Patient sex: F
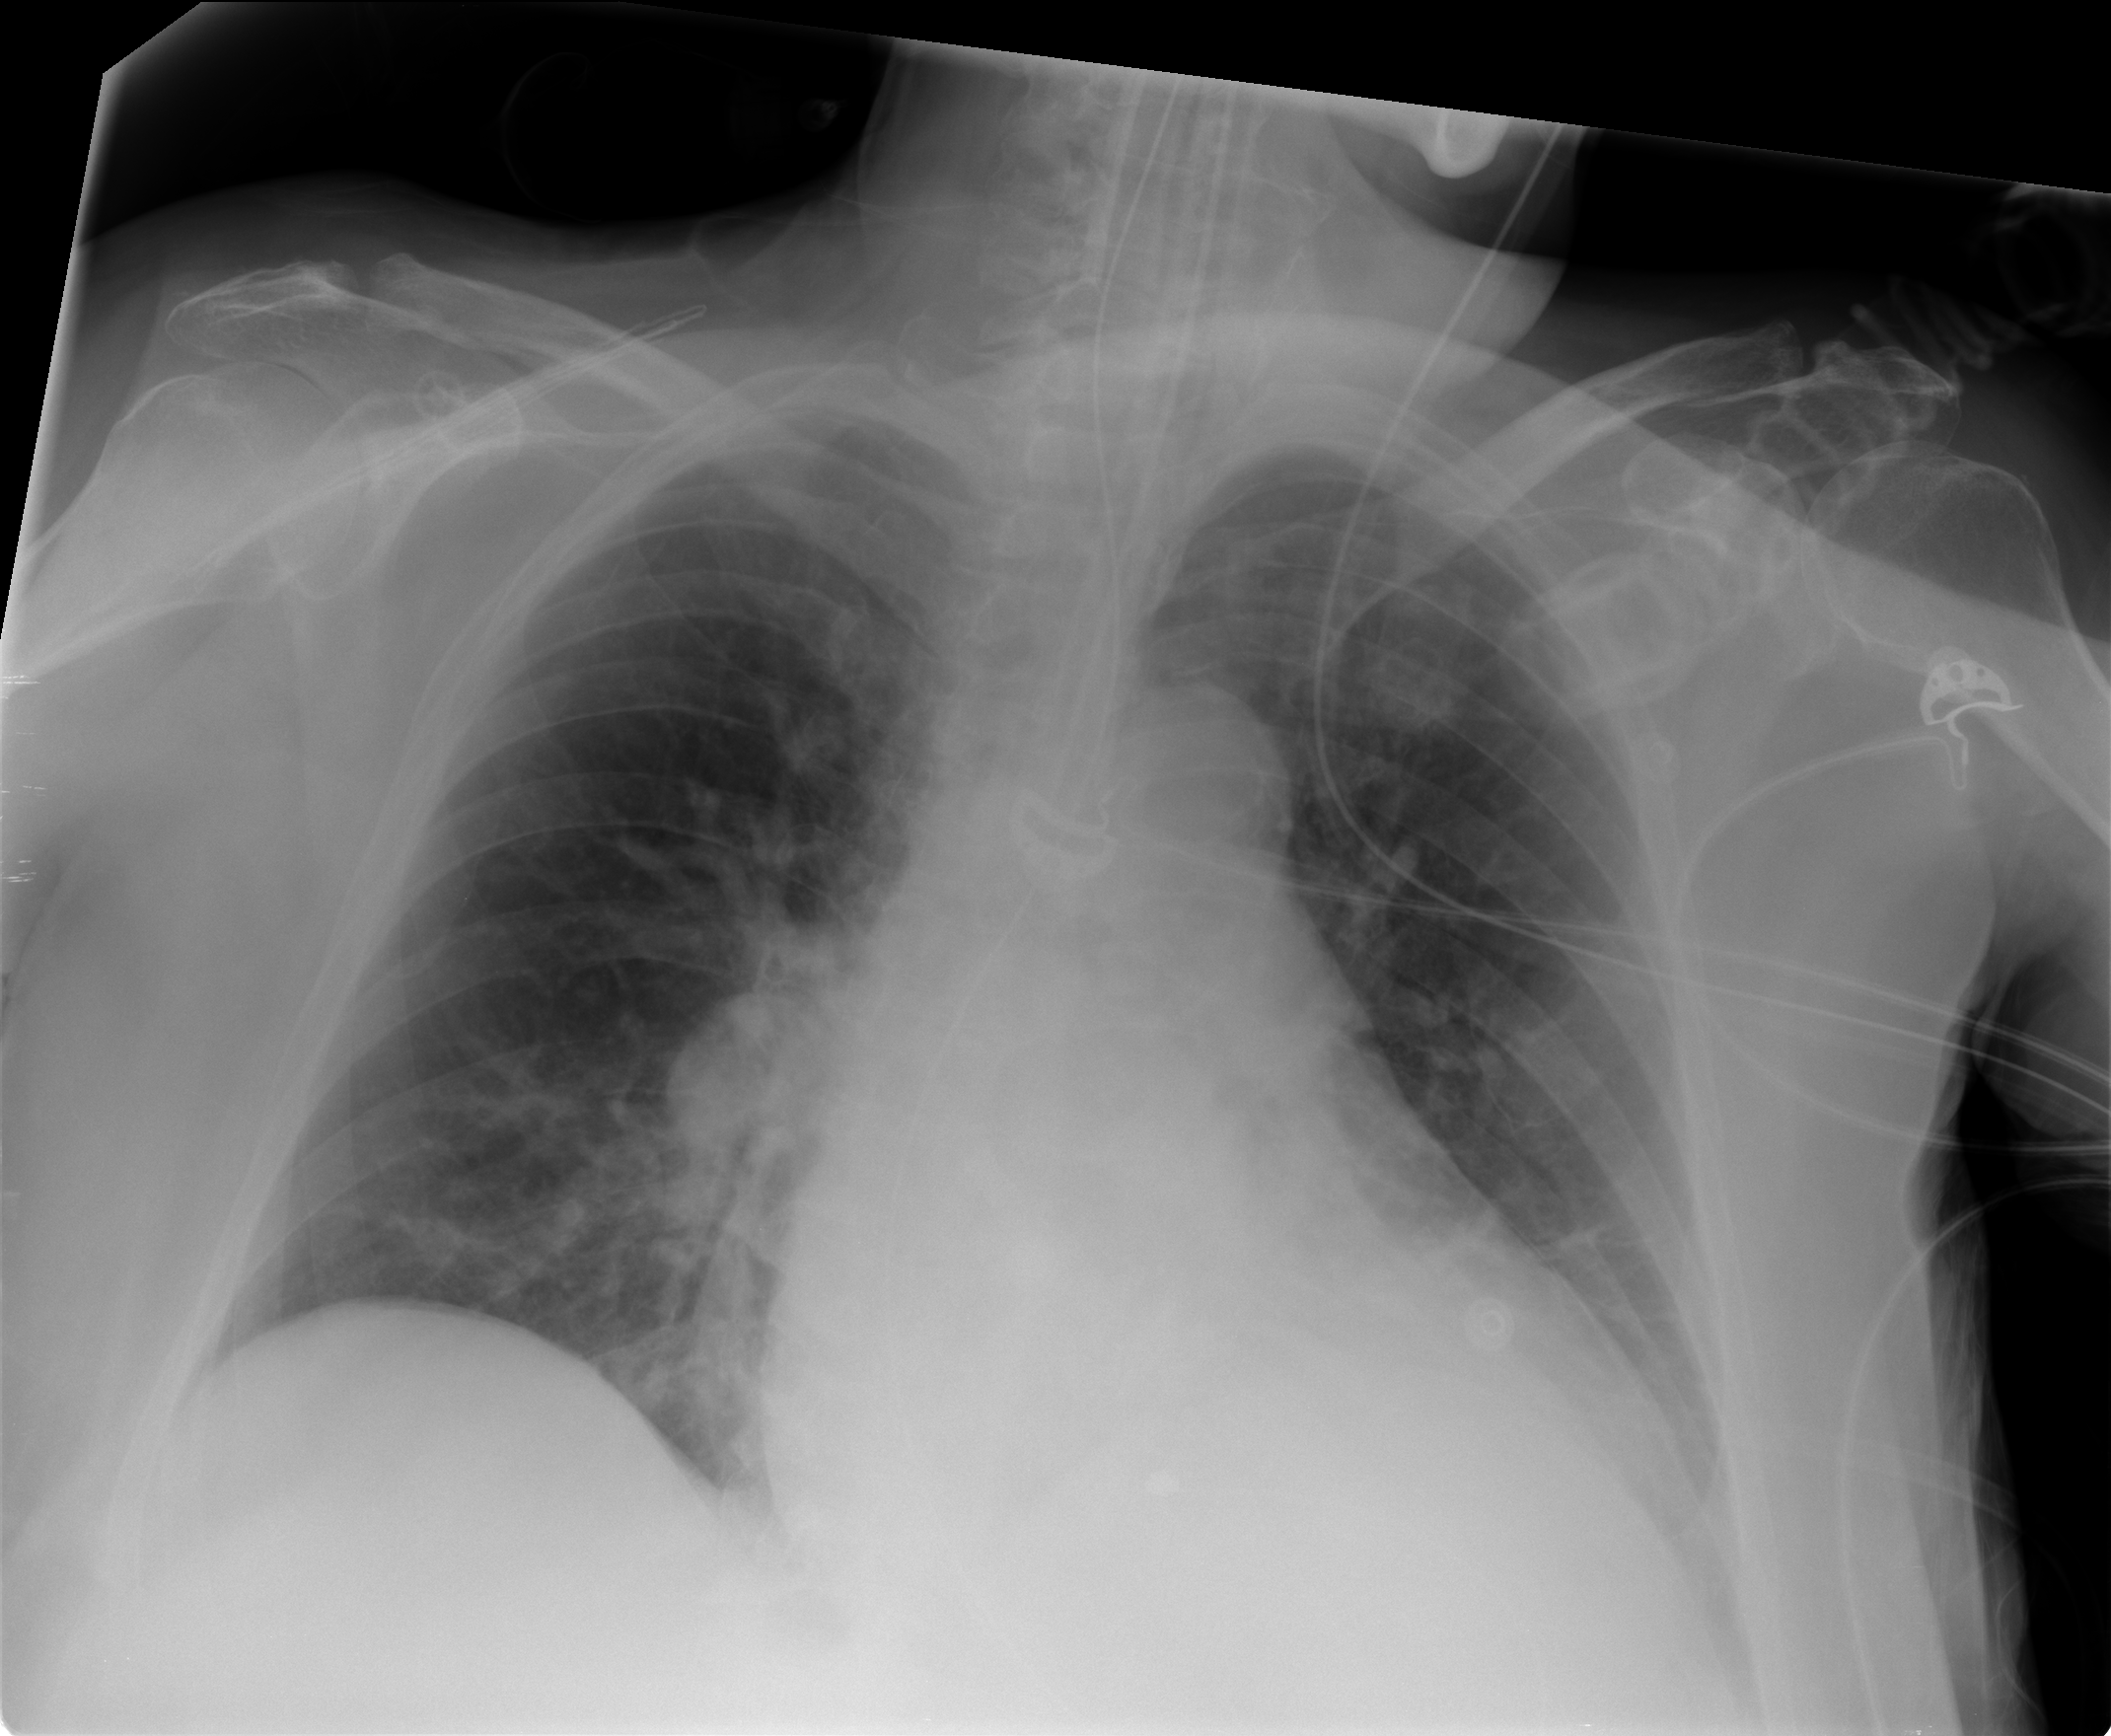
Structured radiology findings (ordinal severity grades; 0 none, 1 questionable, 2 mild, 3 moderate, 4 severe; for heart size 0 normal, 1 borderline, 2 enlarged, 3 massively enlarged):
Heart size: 2
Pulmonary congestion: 1
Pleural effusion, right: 0
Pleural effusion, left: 1
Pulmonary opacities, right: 0
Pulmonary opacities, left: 0
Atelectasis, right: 0
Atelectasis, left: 2